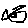
Label: fish